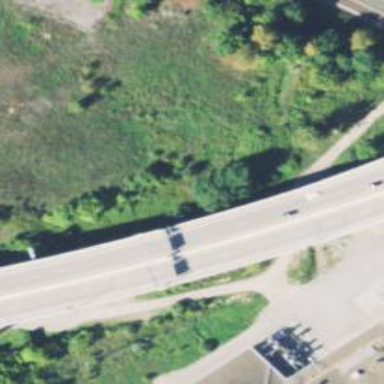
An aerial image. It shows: Abandoned road.